Aerial crown-view tile of a tropical tree (Barro Colorado Island, Panama), acquired 20250217:
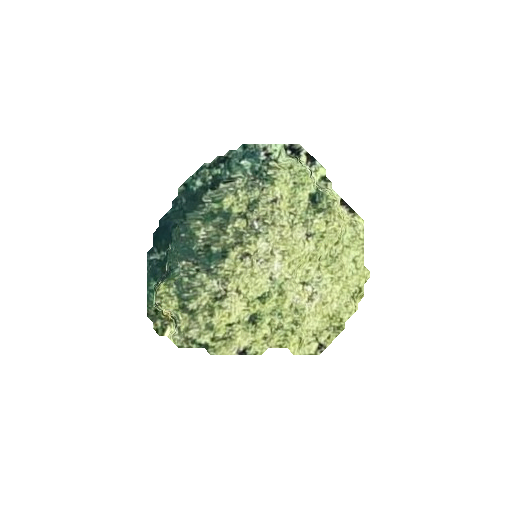
Species: Alseis blackiana
GBIF accepted scientific name: Alseis blackiana
Crown area: 54.243 m²